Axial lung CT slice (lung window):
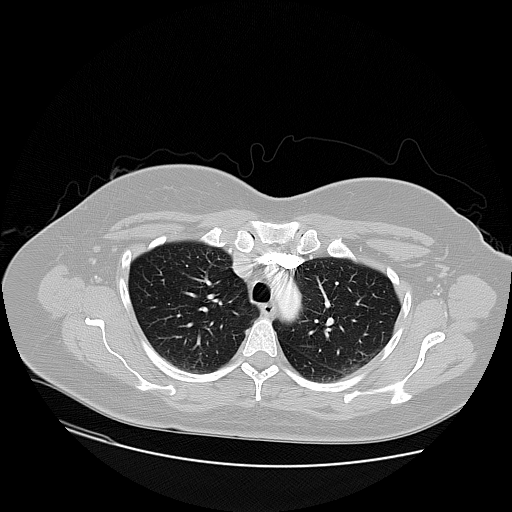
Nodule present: no